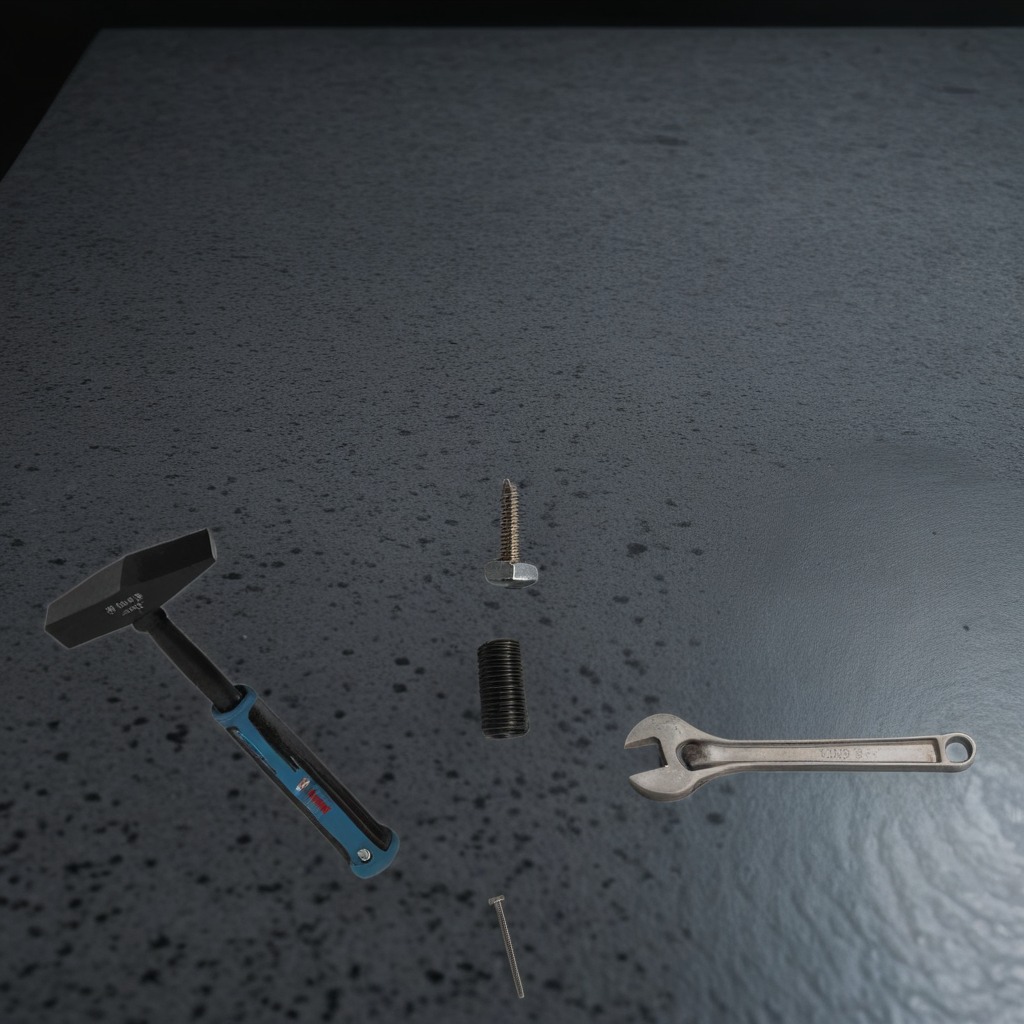
A hammer, an iron nail, a metal machine screw, a coiled metal spring, and a wrench are lying on the clean granite table inside a workshop at night.